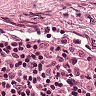
Metastatic tissue present: no